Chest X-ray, PA view. Patient: 52 years old, sex F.
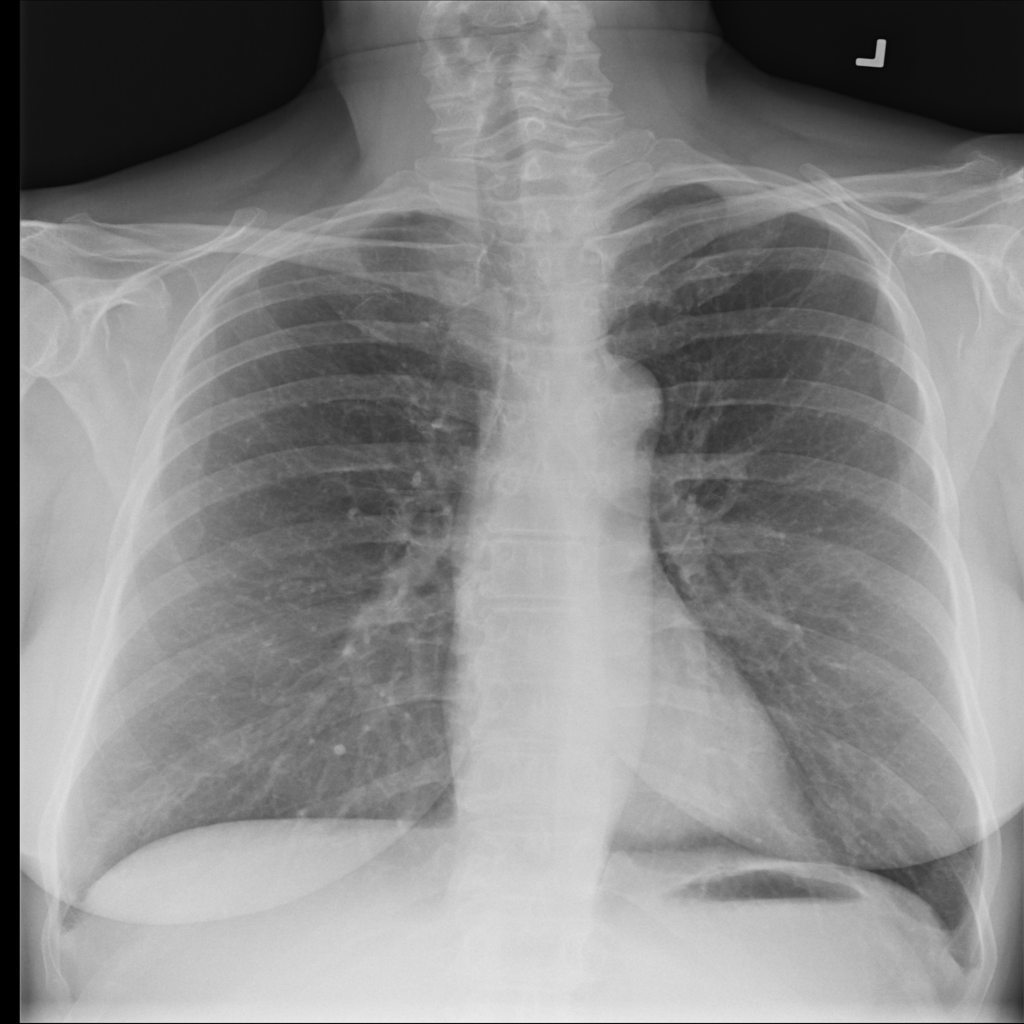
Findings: No Finding